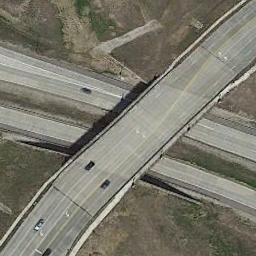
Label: overpass